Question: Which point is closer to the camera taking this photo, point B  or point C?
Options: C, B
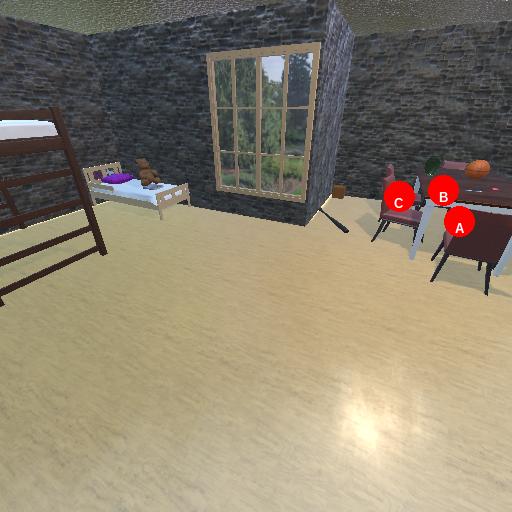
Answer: C